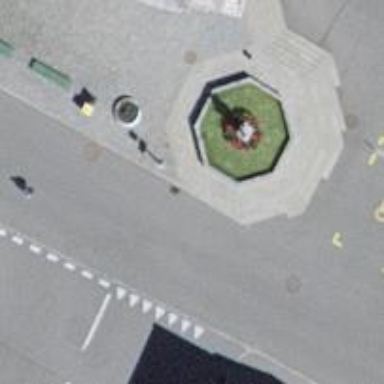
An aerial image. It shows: Beautiful fountain.